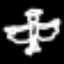
Label: angel